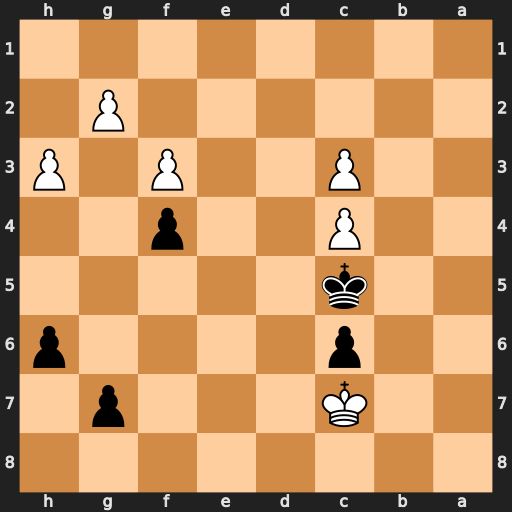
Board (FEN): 8/2K3p1/2p4p/2k5/2P2p2/2P2P1P/6P1/8
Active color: b
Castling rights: -
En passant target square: -
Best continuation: g5 Kd7 Kxc4